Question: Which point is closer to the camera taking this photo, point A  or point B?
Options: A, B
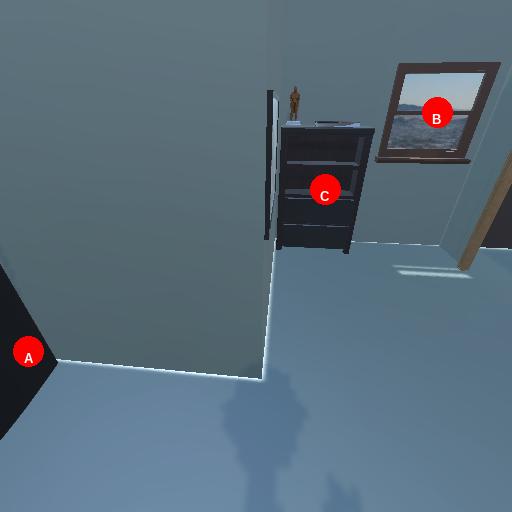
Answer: A